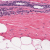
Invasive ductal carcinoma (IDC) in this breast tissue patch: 0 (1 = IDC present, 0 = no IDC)